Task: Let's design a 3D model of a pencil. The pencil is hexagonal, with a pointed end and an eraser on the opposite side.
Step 157:
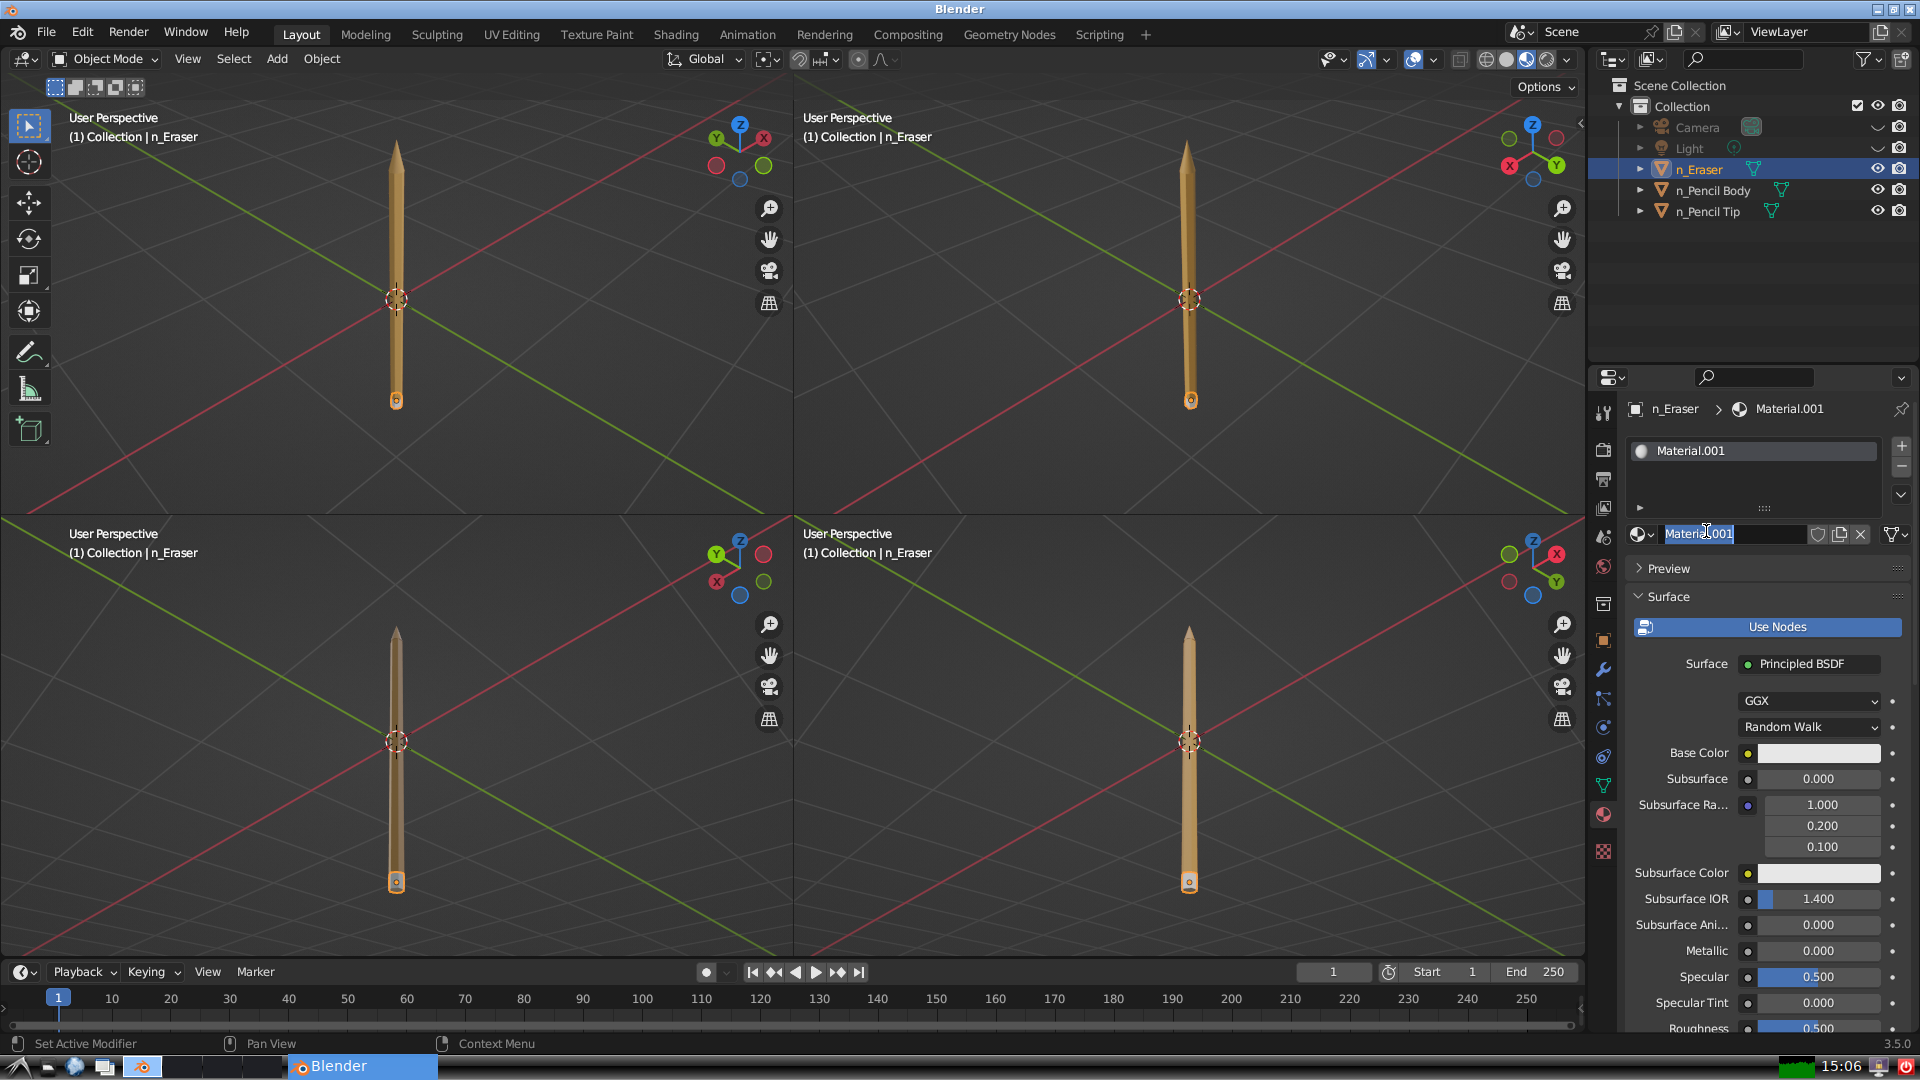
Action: input_text: n_Eraser